Question: I have a below values and i want to group them by urlid and status values.
I have used a group by function that these did not work for me.
I have tried use a lag and lead methods but i cant handle that.
A same ouptut i can receive using a python3 script, but i does not work in cloud and i have to download all table to generate that. Is it possible to do that in ORACLE11 database?
'''
CREATE TABLE test_group_by (
urlid text,
status text,
date_scraped date)
INSERT INTO test_group_by (urlid, statuses, date_scraped)
values
('1','active','2019-06-15'),
('1','active','2019-07-15'),
('1','active','2019-08-15'),
('1','inactive','2019-09-15'),
('1','active','2019-11-15'),
('1','active','2019-12-15'),
('2','active','2019-06-15'),
('2','inactive','2019-07-15'),
('2','active','2019-08-15')
'''

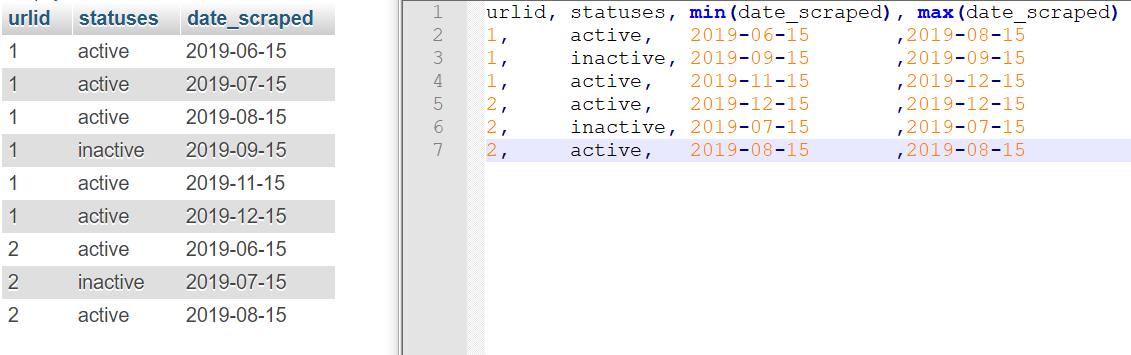
Answer: This is a gaps-and-islands. One solution is the difference of row numbers:
'''
select urlid, status, min(date_scraped), max(date_scraped)
from (select t.*,
row_number() over (partition by urlid order by date_scraped) as seqnum,
row_number() over (partition by urlid, status order by date_scraped) as seqnum_s
from test_group_by t
) t
group by urlid, status, (seqnum - seqnum_s)
order by urlid, min(date_scraped);
'''
<URL> is a db<>fiddle. It uses Postgres because your DDL does not work for Oracle.